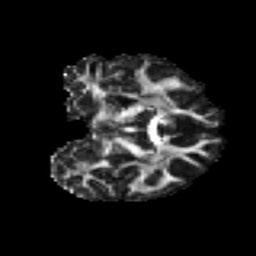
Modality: FA
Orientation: coronal
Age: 26
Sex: female
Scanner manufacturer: ge
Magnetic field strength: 3 T
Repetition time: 7.8 s
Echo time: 0.0606 s